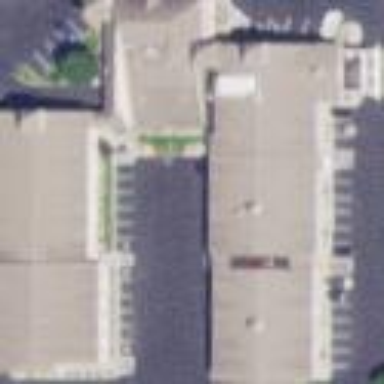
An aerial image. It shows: Hotel building.